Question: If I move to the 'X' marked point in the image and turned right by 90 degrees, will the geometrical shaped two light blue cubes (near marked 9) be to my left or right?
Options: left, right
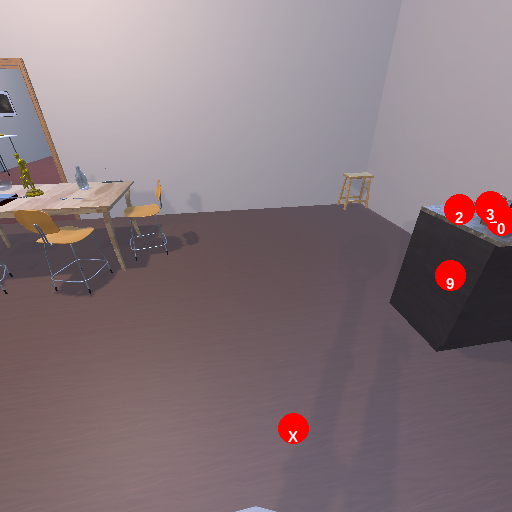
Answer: left